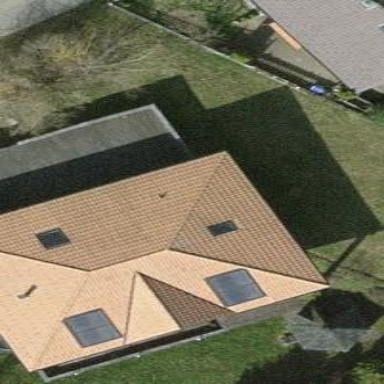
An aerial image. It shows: Building with hipped roof shape.